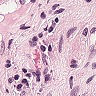
Metastatic tissue present: no